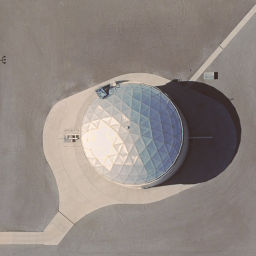
Label: storage tanks